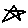
Label: star